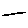
Label: line